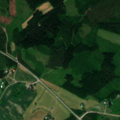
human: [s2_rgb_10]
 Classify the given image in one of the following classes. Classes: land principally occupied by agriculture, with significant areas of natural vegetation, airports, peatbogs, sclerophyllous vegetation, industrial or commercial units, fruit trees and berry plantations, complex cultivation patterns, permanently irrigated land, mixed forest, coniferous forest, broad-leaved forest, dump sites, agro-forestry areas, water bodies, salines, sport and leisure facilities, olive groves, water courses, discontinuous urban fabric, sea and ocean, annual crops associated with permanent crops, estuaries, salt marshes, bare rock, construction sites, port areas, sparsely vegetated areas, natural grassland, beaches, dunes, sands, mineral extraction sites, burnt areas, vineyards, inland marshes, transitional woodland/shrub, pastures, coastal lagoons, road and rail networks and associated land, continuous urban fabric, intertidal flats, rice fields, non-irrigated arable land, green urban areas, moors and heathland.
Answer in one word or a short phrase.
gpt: land principally occupied by agriculture, with significant areas of natural vegetation, coniferous forest, mixed forest, transitional woodland/shrub